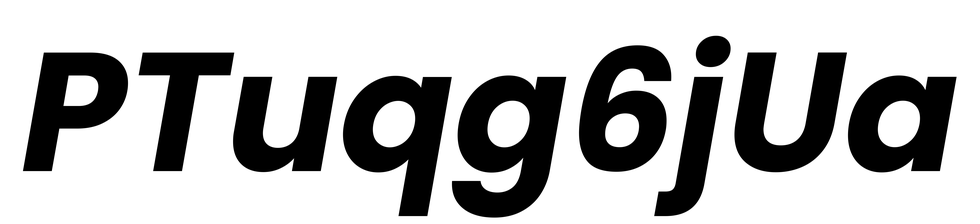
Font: Poppins-BoldItalic